Chest X-ray. View position: PA
Patient age: 47
Patient sex: F
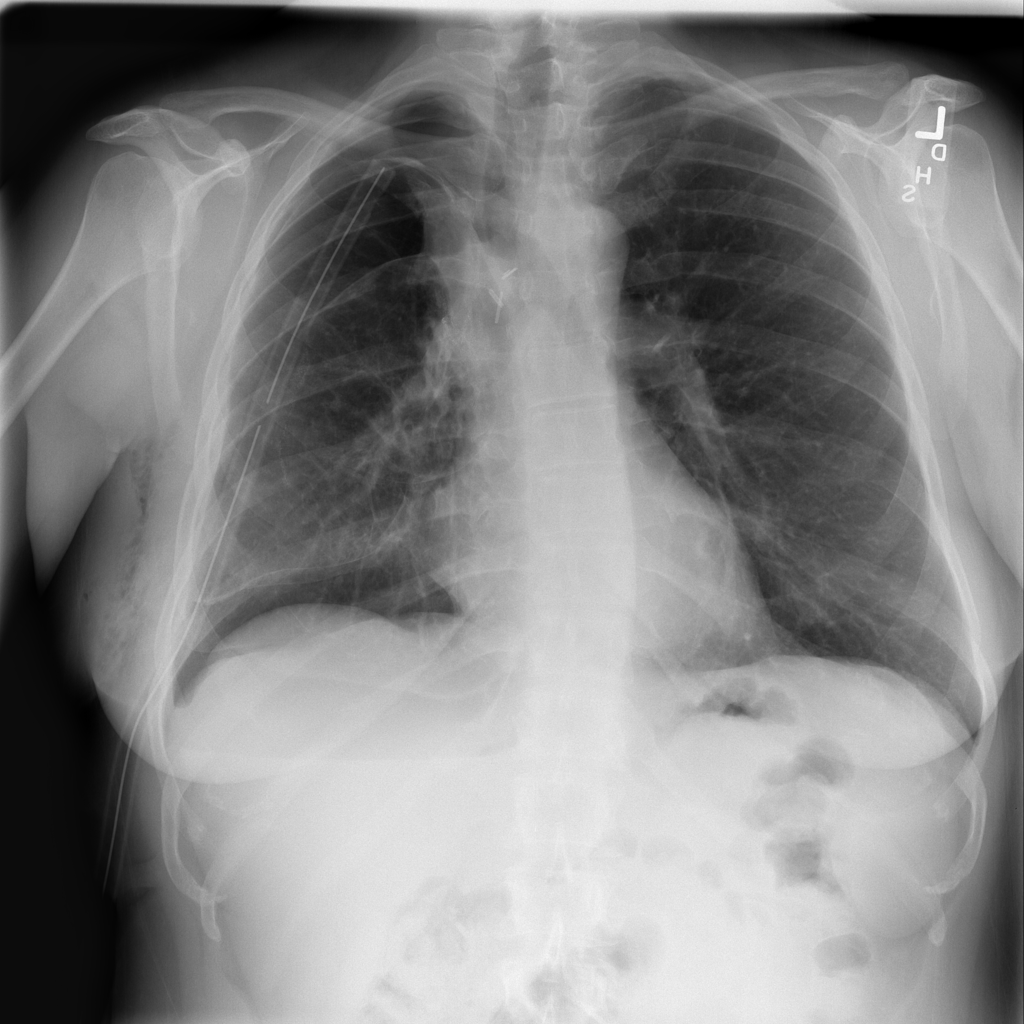
Finding: Pneumothorax